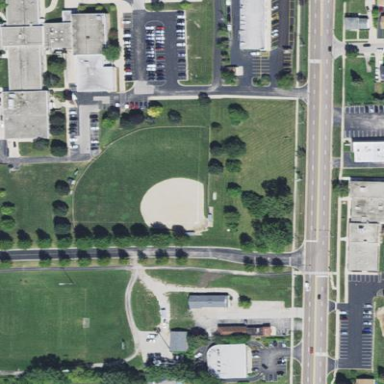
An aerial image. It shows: Baseball pitch for leisure land activities.